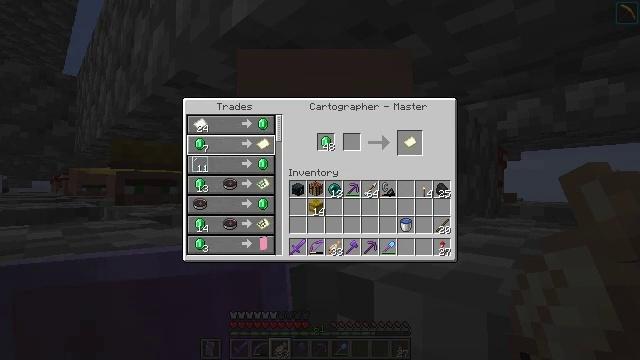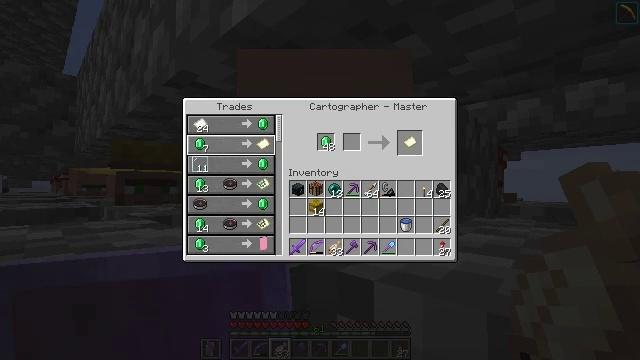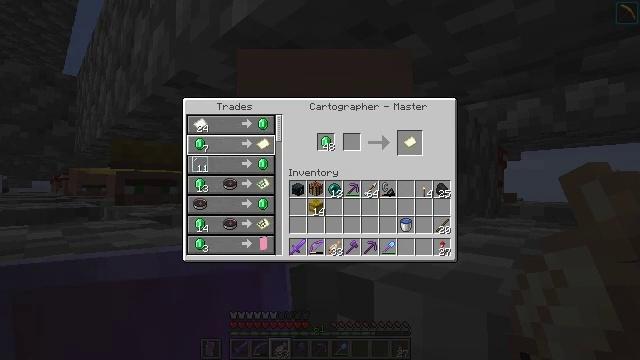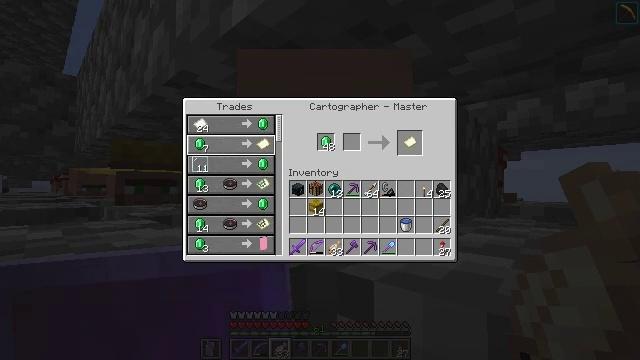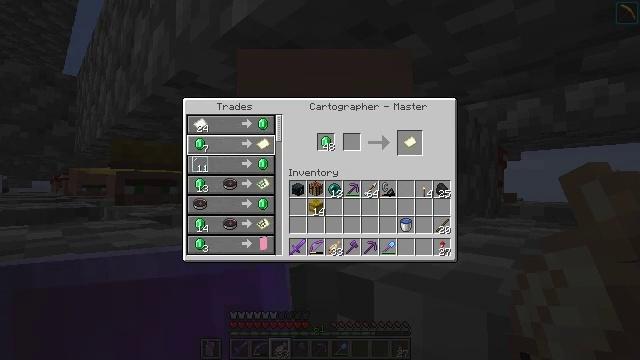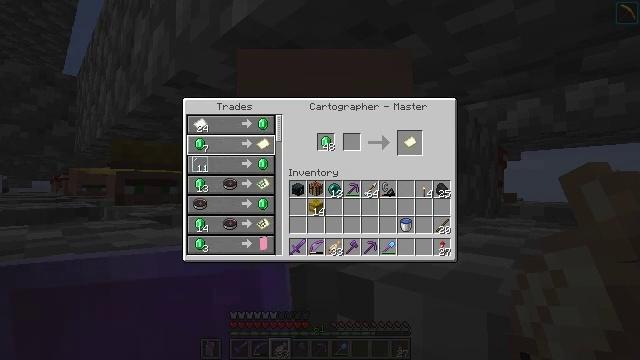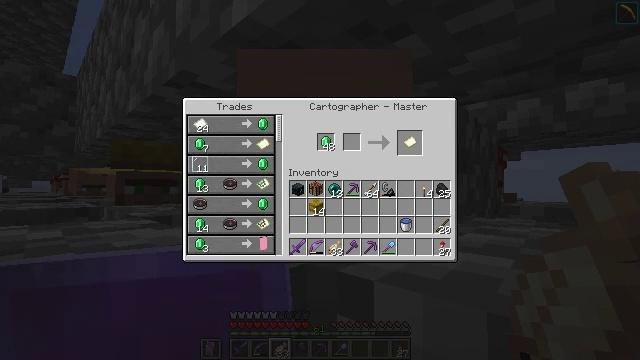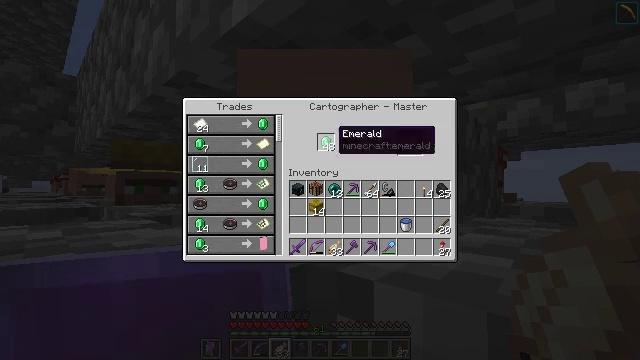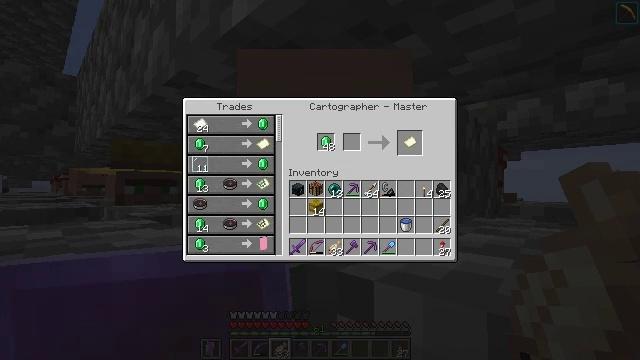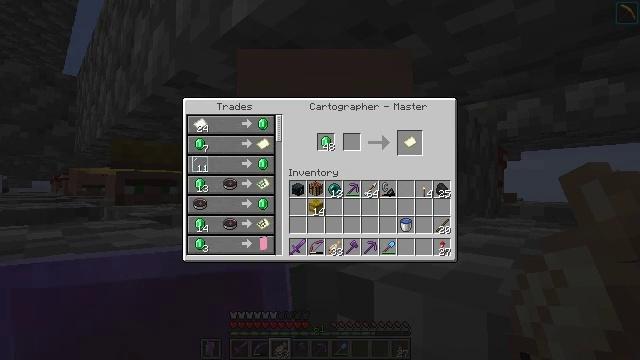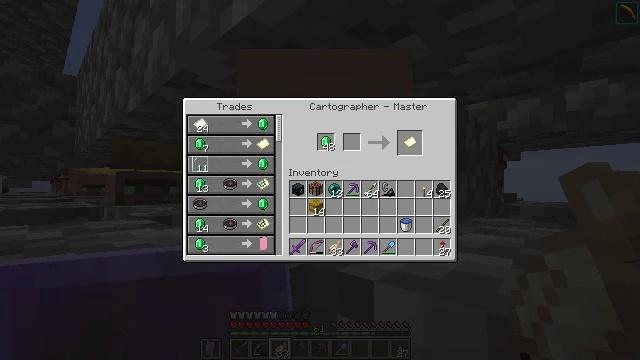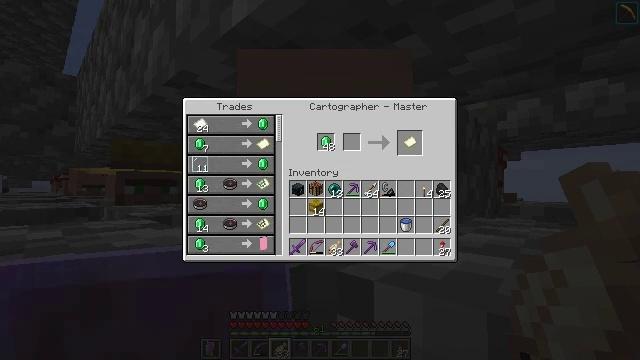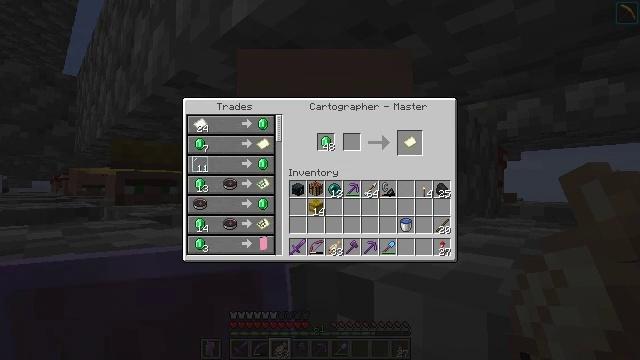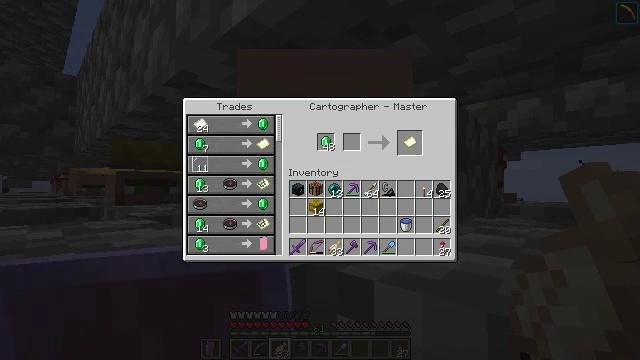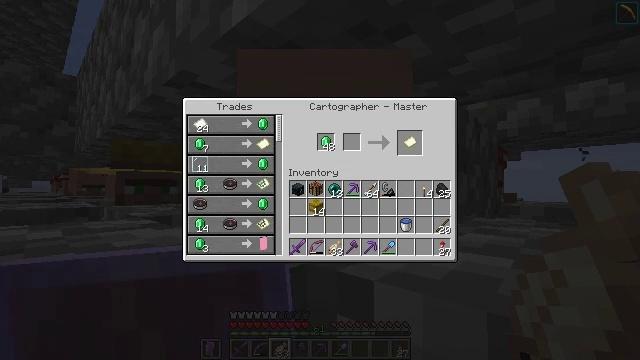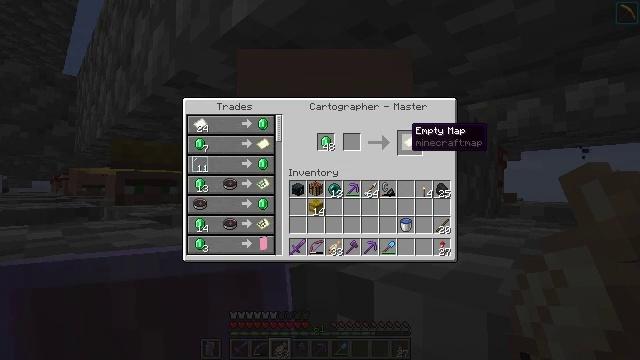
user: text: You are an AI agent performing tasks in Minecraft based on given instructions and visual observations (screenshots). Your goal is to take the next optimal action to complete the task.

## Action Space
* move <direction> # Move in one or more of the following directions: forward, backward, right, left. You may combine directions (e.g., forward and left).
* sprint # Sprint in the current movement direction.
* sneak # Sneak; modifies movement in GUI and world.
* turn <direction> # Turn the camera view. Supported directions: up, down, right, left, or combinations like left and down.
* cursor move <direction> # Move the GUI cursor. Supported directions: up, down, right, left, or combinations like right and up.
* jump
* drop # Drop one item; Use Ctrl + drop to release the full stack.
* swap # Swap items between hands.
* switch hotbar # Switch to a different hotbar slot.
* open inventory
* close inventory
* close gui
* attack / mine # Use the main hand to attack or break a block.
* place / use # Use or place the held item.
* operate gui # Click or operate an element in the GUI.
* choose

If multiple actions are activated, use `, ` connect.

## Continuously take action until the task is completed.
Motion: motion action
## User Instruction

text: To obtain a map, craft it using the right materials on a crafting table.
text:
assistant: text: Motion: no_op
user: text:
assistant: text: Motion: no_op
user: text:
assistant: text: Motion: no_op
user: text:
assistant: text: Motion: no_op
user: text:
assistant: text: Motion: no_op
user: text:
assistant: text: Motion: cursor move right
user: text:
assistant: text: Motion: cursor move right
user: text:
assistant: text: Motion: cursor move right
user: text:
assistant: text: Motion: cursor move right
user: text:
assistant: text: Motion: no_op
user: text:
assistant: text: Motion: cursor move right
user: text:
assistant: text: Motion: no_op
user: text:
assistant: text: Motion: no_op
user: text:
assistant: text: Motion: no_op
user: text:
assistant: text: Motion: no_op
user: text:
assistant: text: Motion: no_op
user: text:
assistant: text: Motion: no_op
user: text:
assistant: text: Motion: no_op
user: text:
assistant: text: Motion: no_op
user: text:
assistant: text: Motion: no_op
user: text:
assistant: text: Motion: no_op
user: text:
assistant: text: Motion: no_op
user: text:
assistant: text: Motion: no_op
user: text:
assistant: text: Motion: no_op
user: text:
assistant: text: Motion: no_op
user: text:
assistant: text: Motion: no_op
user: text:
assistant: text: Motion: no_op
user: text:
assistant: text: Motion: no_op
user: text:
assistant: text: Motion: no_op
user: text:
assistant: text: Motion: no_op